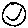
Label: smiley face